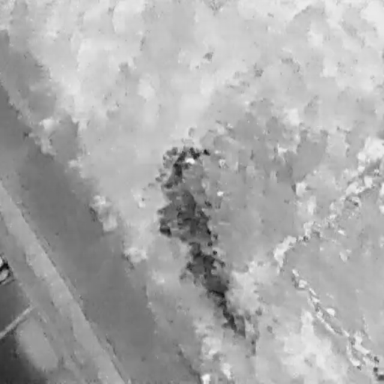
There is a Car in the infrared image.